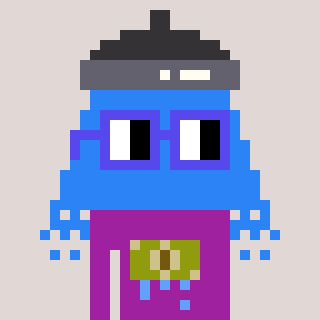
a pixel art character with square blue glasses, a shower-shaped head and a magenta-colored body on a warm background